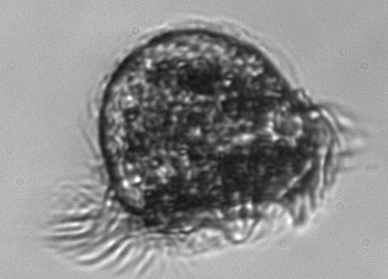
Label: Pelagostrobilidium